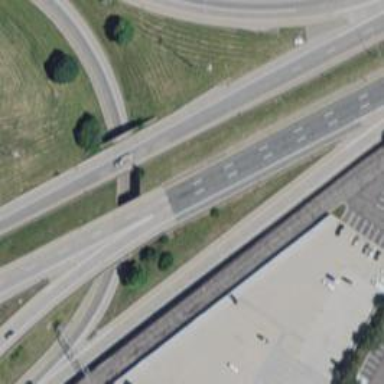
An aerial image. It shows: Motorway bridge.